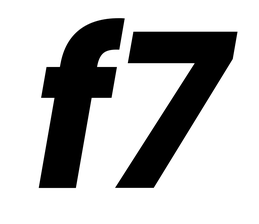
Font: Poppins-BoldItalic